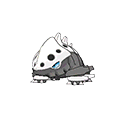
Pok\u00e9mon: lairon